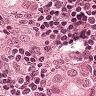
Metastatic tissue present: yes